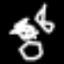
Label: octagon